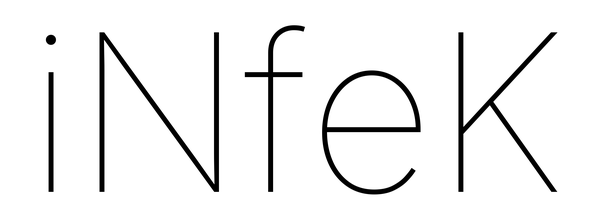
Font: Inter_Thin